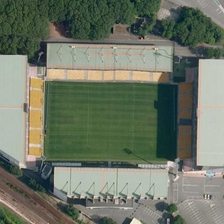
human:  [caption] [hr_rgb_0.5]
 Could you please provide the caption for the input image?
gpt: some green trees and a parking lot are next to a stadium .

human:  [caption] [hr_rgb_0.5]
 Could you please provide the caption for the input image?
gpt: some green trees and a parking lot are next to a stadium .

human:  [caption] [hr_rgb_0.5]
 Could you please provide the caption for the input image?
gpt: some green trees and a parking lot are next to a stadium .

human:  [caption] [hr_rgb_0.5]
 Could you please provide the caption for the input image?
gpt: some green trees and a parking lot are next to a stadium .

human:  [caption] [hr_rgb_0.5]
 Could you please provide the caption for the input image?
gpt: some green trees and a parking lot are next to a stadium .